Field crop: maize
Growth stage: 1
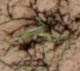
Species: lolium